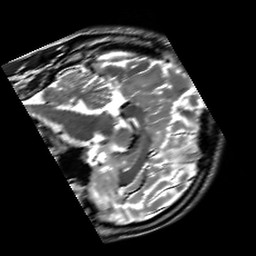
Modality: T2w
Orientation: sagittal
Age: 18
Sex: male
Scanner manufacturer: siemens
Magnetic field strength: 3 T
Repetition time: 7 s
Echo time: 0.09 s